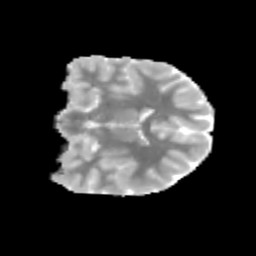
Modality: MD
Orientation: coronal
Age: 11
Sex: male
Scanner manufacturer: siemens
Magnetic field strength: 3 T
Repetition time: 3.8 s
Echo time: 0.07 s